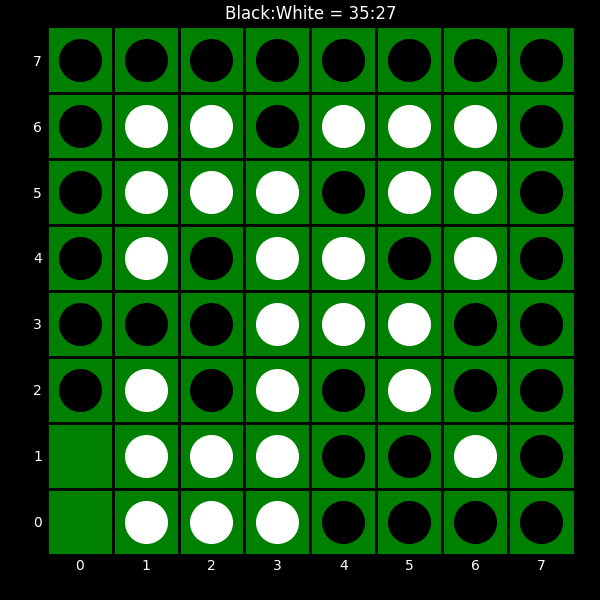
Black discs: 35
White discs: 27